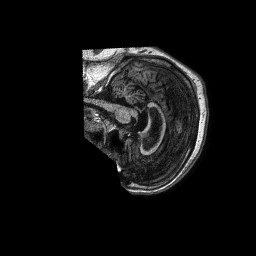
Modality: T1w
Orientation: sagittal
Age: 54
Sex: male
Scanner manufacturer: philips
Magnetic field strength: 1.5 T
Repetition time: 0.007826 s
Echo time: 0.003567 s